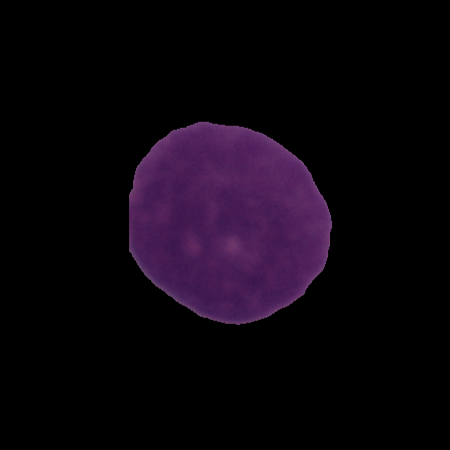
Label: cancer